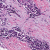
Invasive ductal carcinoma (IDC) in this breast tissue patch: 1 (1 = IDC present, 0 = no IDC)